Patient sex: M
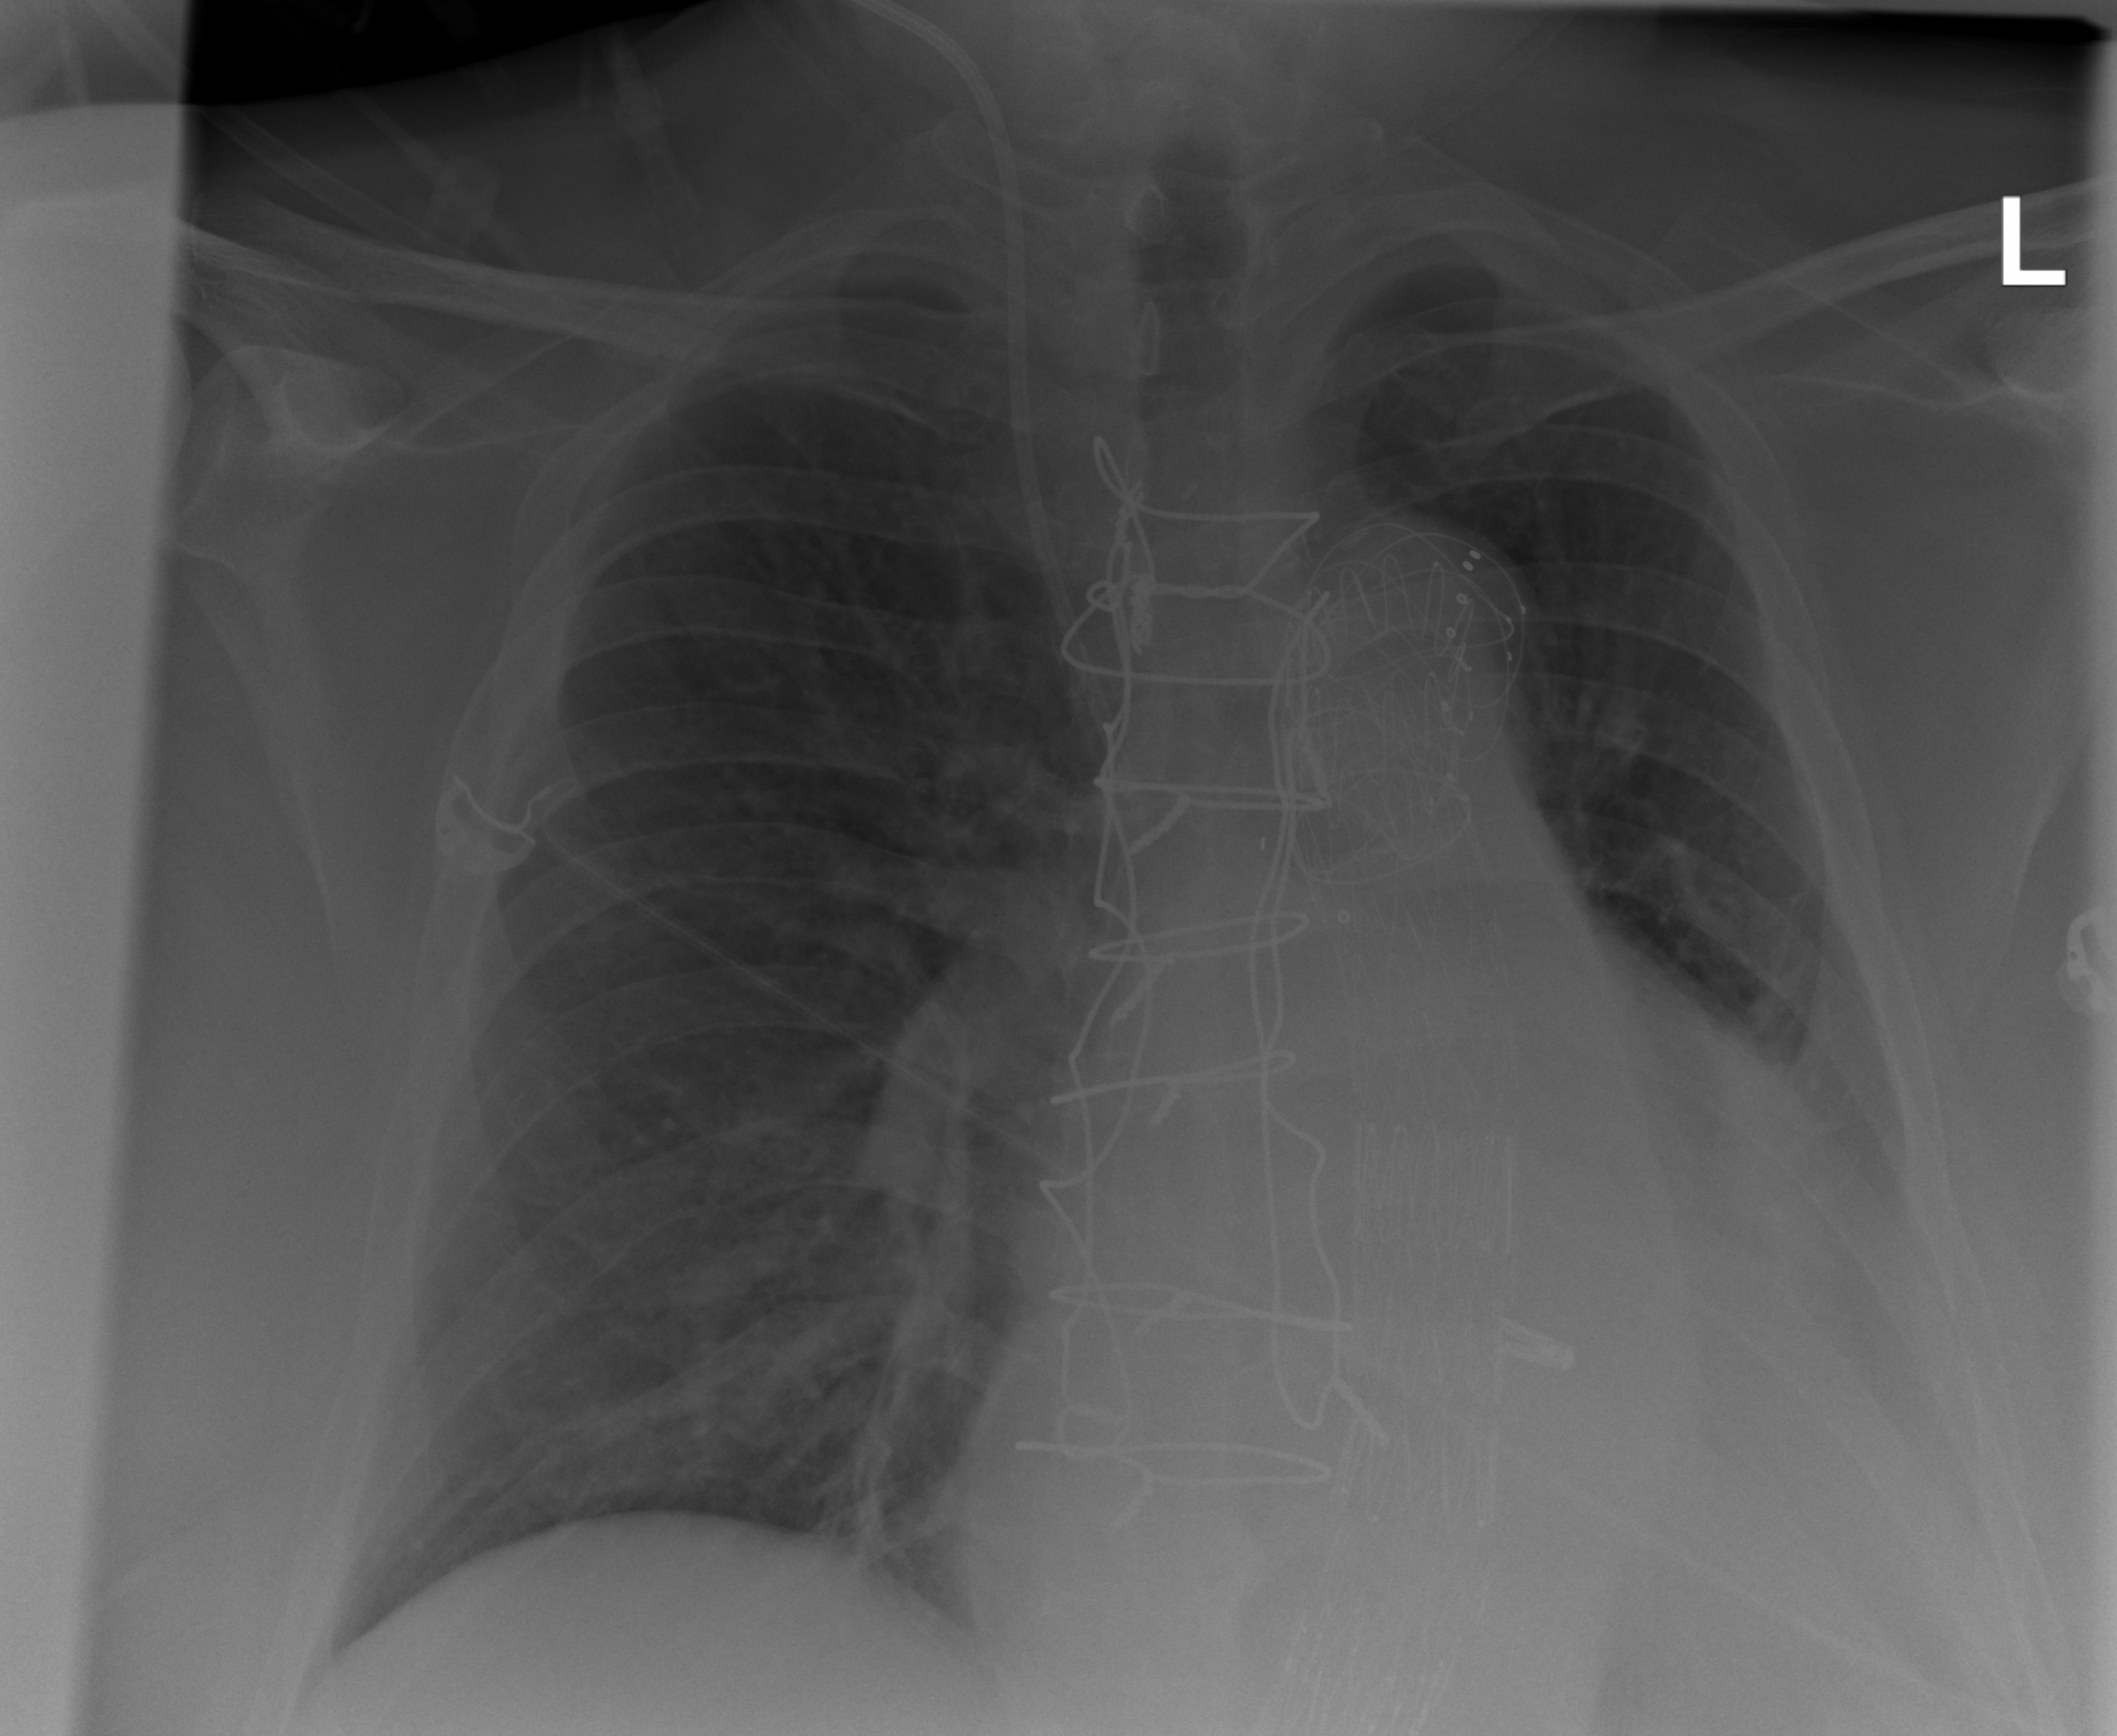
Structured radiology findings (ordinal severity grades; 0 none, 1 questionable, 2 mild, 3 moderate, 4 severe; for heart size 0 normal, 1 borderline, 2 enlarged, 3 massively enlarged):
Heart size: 2
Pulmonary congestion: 2
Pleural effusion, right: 0
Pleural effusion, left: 3
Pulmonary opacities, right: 1
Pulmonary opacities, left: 1
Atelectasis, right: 2
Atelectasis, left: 3